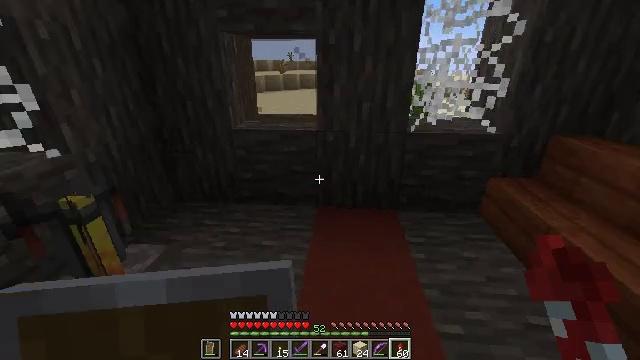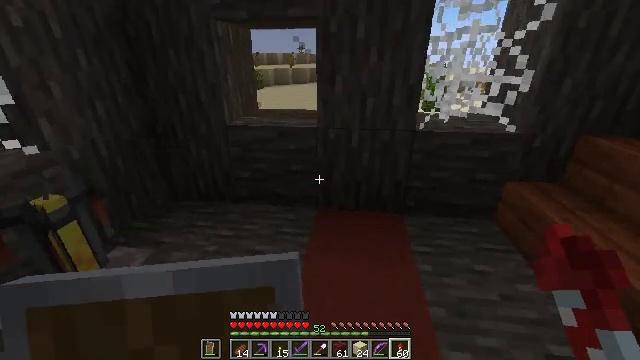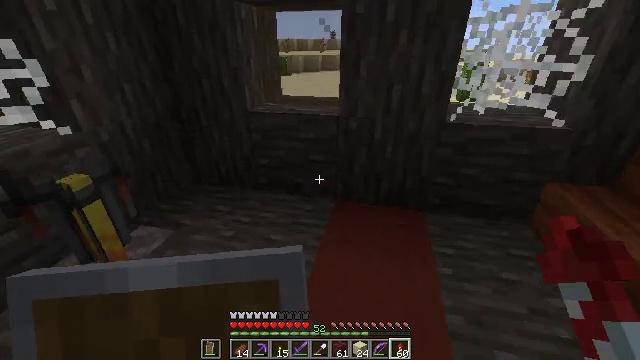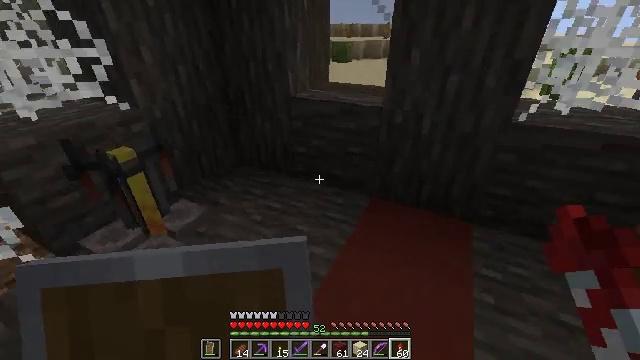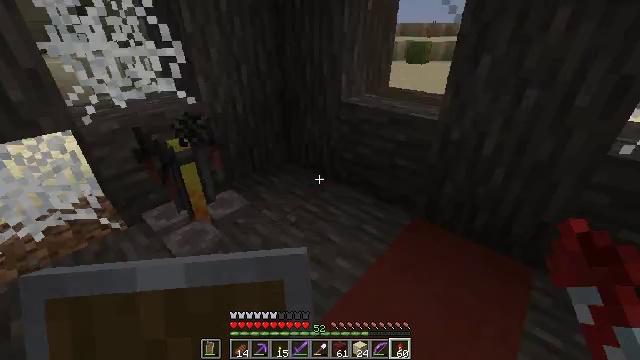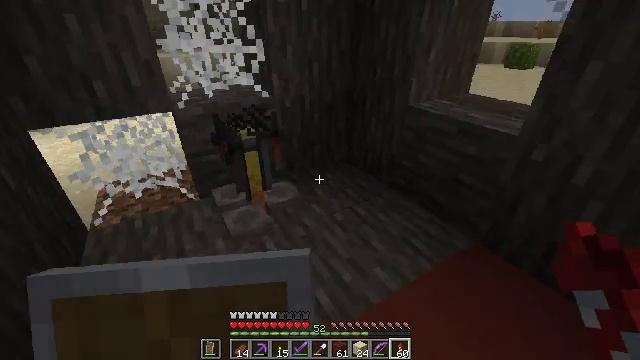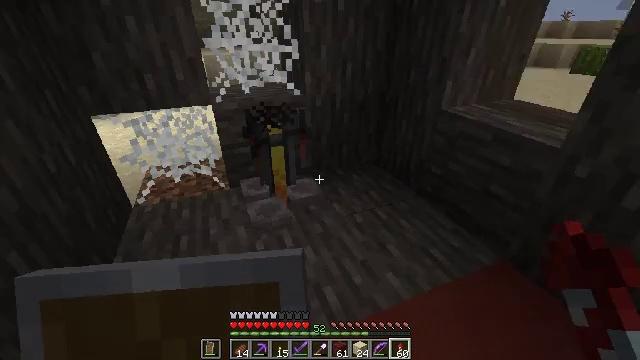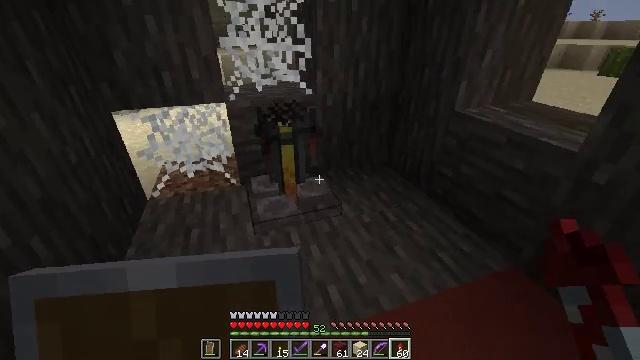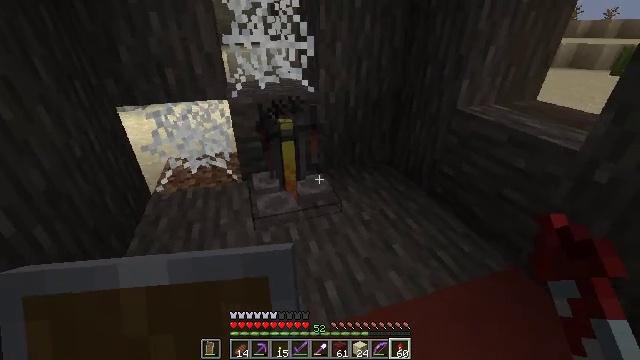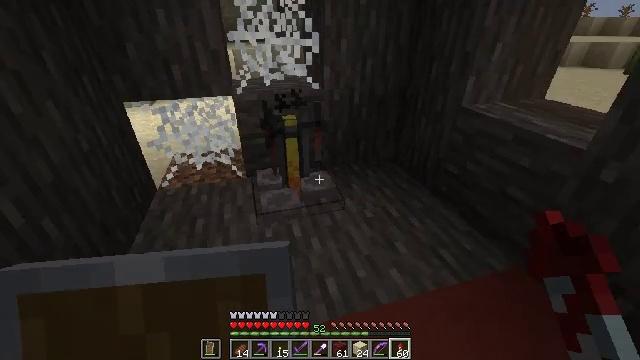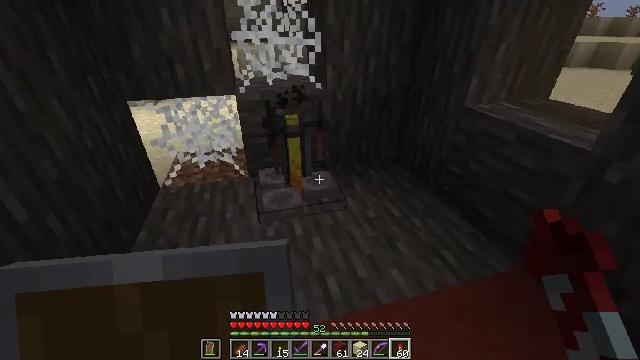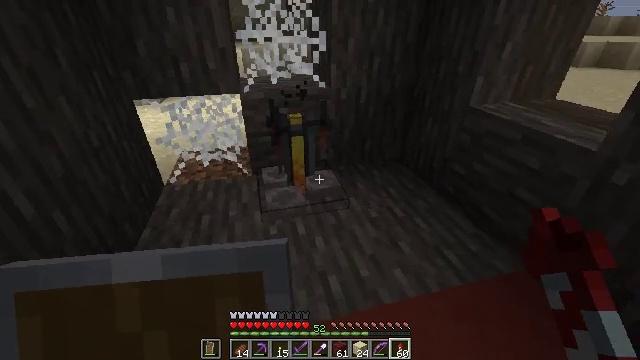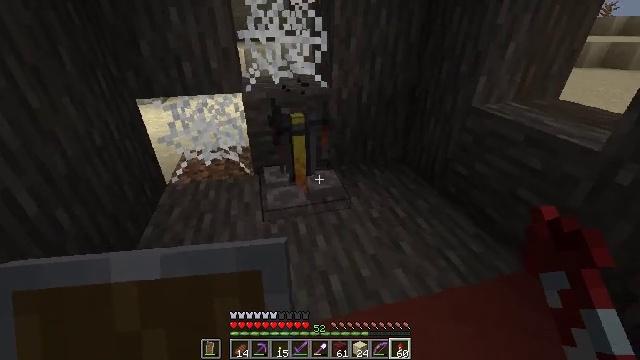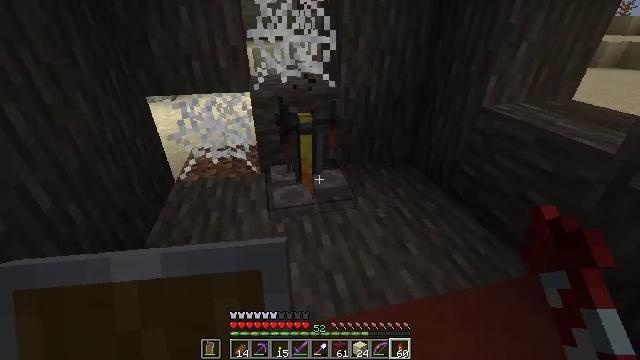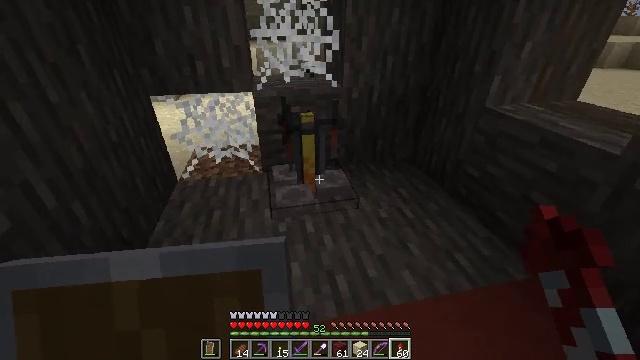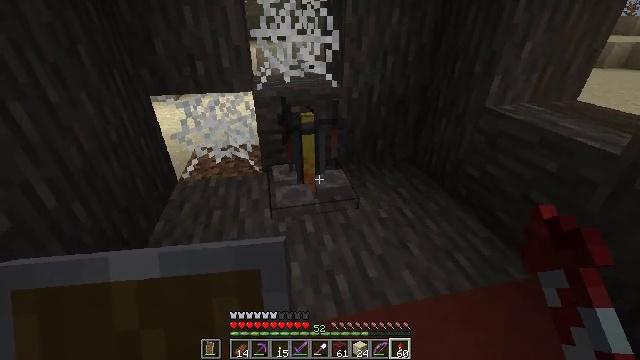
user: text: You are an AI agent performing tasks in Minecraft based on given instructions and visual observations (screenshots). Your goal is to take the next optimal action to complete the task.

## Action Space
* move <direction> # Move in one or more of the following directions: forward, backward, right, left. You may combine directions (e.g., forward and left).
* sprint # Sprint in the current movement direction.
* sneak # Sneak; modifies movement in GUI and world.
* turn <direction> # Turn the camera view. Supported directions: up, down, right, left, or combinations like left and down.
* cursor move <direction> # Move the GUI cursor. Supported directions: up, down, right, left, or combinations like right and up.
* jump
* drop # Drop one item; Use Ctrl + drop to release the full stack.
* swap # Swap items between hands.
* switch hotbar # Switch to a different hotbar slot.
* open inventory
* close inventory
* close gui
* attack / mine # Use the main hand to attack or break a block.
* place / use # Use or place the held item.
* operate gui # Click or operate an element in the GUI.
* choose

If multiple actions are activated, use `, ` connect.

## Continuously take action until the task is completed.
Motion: motion action
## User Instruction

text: Retrieve the brewing stand by breaking it.
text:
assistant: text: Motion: move forward and move right, turn left and down
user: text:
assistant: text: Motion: move forward and move right, turn left and down
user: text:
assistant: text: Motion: move forward and move right, turn left and down
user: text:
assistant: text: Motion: move right, turn left
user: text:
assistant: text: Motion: turn left
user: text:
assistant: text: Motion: turn left
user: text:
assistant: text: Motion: turn left
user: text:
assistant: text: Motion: turn left
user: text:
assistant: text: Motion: turn left
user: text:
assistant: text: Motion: no_op
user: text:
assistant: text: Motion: no_op
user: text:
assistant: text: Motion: no_op
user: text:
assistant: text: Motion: turn left
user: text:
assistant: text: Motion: no_op
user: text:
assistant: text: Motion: no_op
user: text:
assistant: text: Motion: no_op
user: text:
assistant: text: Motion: no_op
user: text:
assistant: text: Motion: turn right and up
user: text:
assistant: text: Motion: turn right and up
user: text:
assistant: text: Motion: no_op
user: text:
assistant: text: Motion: no_op
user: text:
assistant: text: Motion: no_op
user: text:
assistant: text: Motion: turn left
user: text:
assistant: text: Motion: turn left
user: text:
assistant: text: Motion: no_op
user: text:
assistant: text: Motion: move forward, turn left and down
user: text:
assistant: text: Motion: move forward, turn left and down
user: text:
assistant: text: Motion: move forward, turn left and down
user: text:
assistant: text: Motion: move forward
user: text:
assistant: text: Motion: move forward, turn down